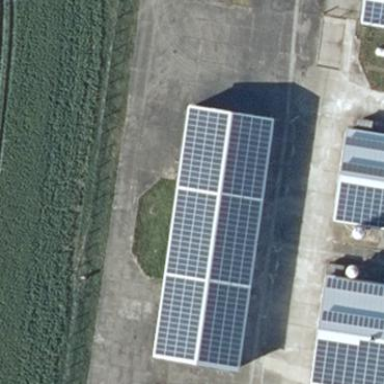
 generating electricity through photovoltaic methods."